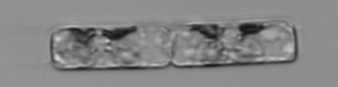
Label: Guinardia_delicatula